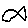
Label: fish